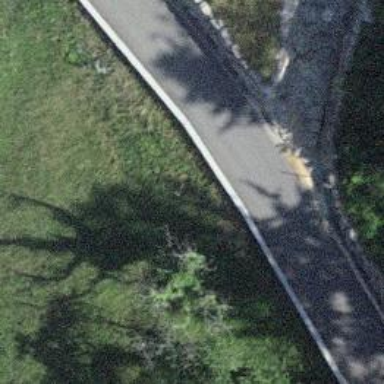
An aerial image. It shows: Retaining wall made of concrete.